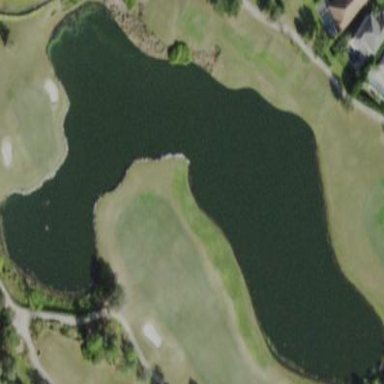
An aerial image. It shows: Water hazard on golf course.